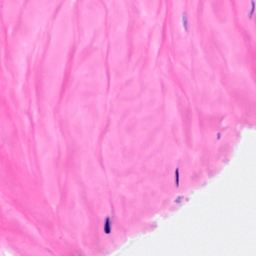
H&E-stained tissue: Breast